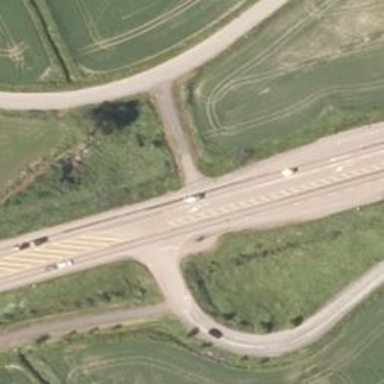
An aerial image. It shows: Asphalt road designated as trunk highway.